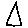
Label: triangle